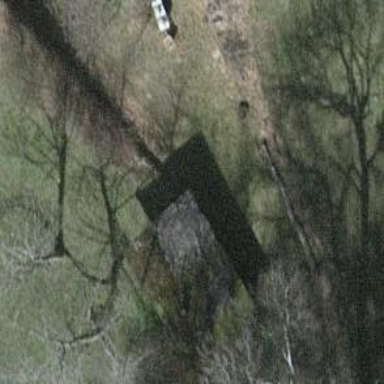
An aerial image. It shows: Shed building.